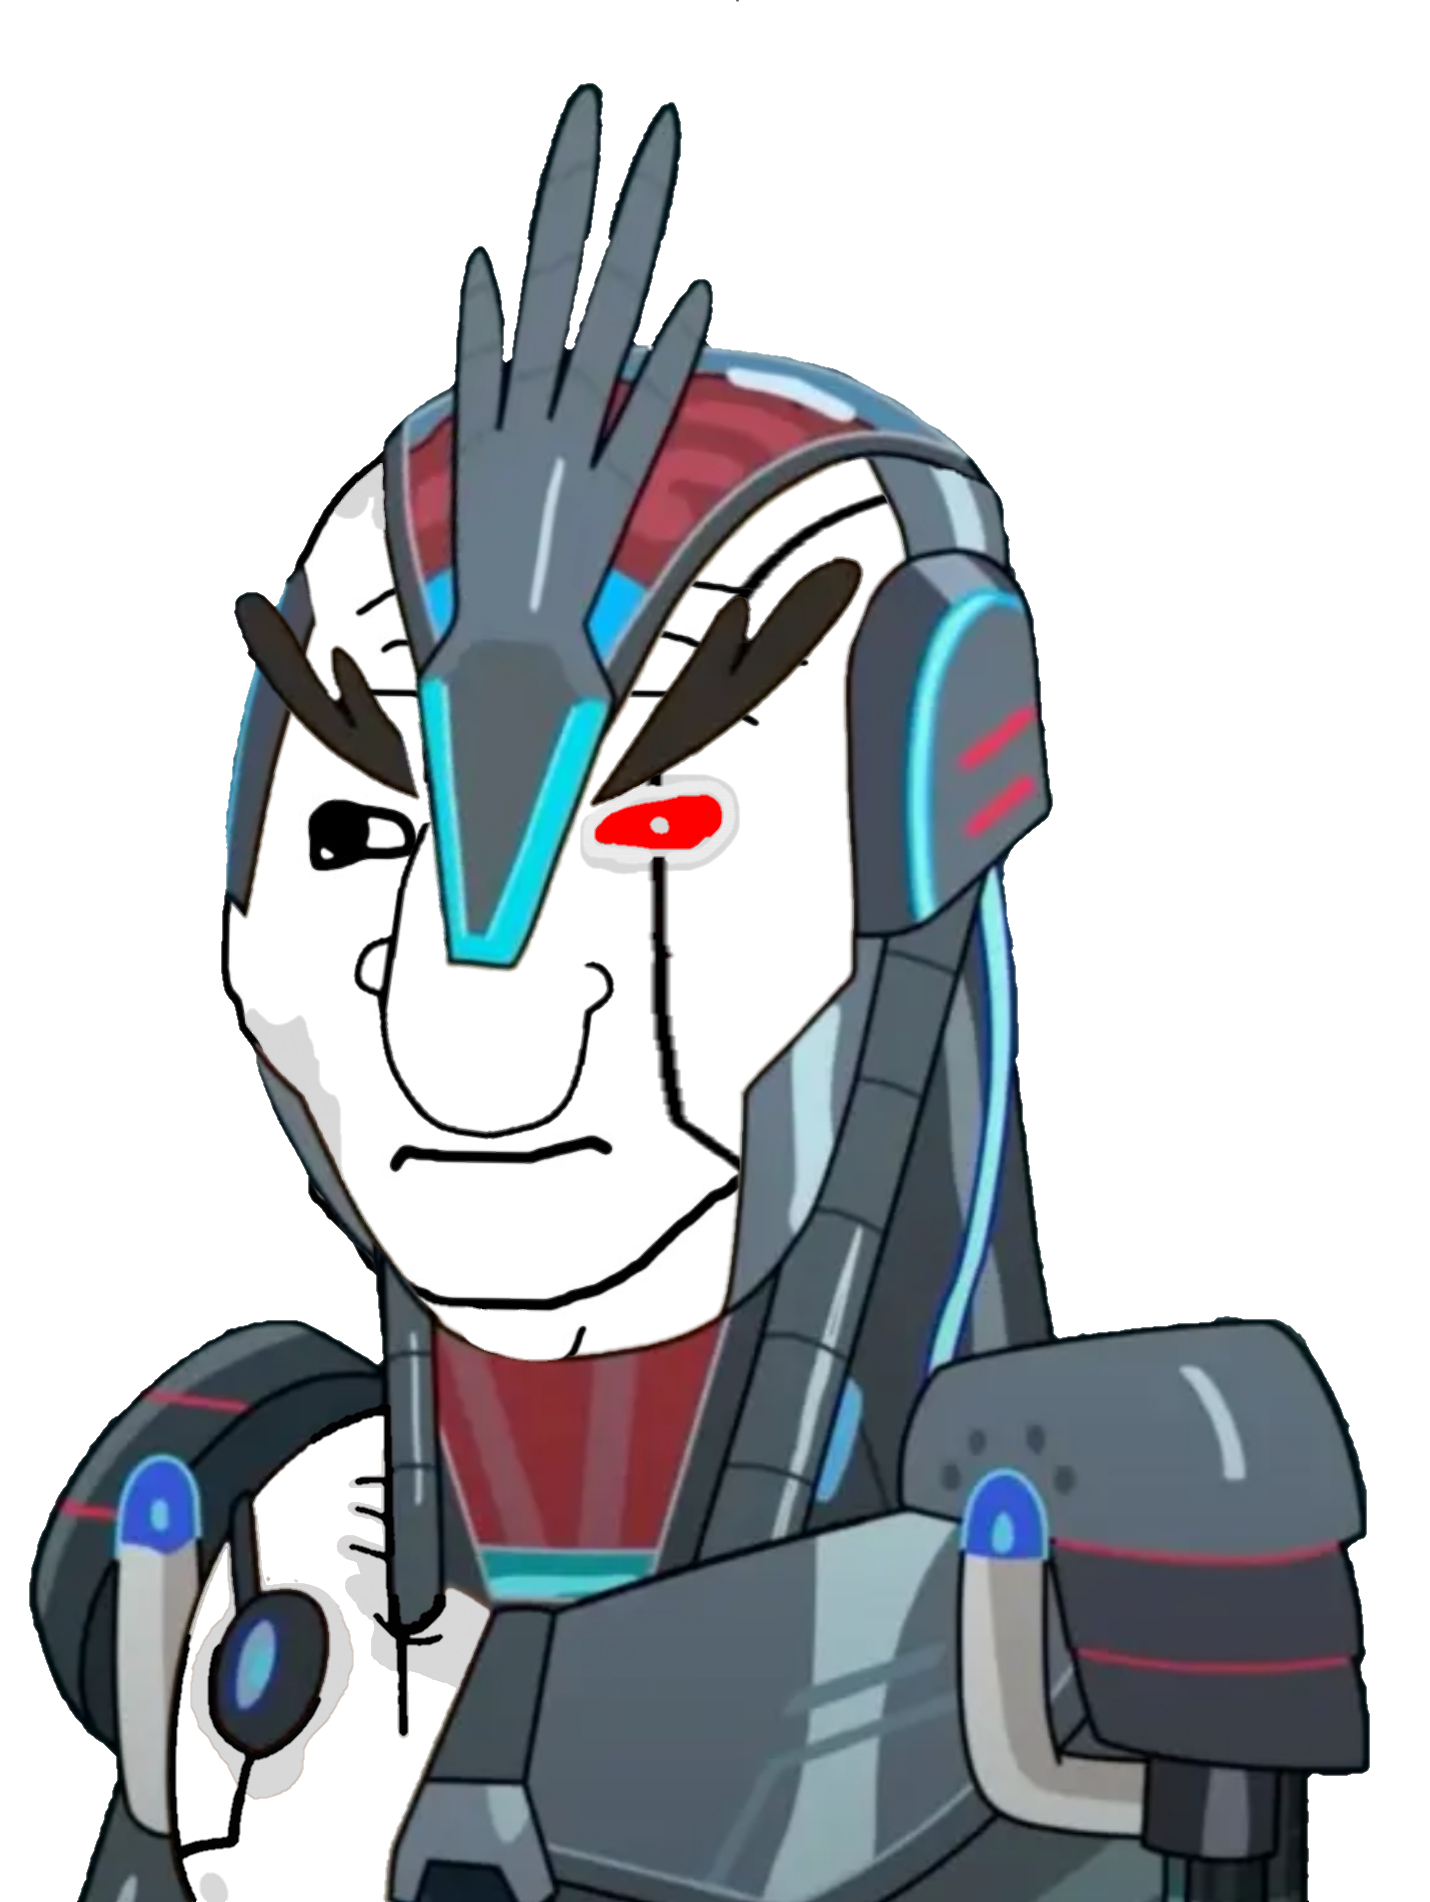
Label: 5_Alien